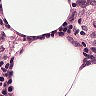
Metastatic tissue present: no